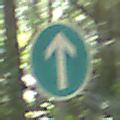
Verkehrszeichen: VorgeschriebeneFahrtrichtungGeradeaus
Umgebung: Outdoor, Nature
Tageszeit: Midday
Wetter: Clear
Licht: Natural
Jahreszeit: NotSpecified
Kontrast: LowContrast